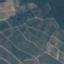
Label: PermanentCrop